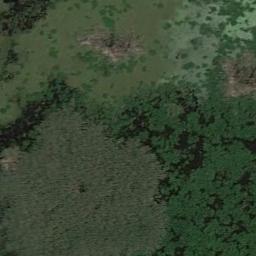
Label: wetland